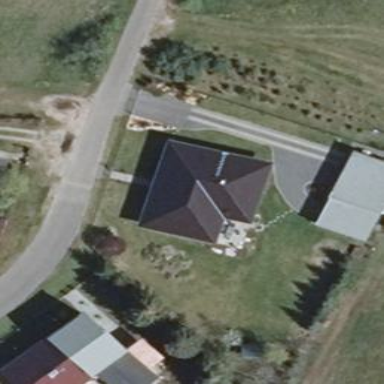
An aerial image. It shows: Black house with hipped roof.